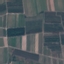
Label: PermanentCrop